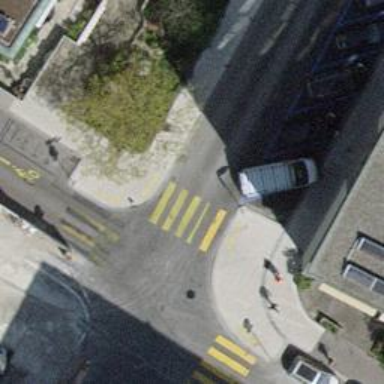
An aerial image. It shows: Unmarked crossing on the road.